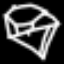
Label: diamond